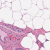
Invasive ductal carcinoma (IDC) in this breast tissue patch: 0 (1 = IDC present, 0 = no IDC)